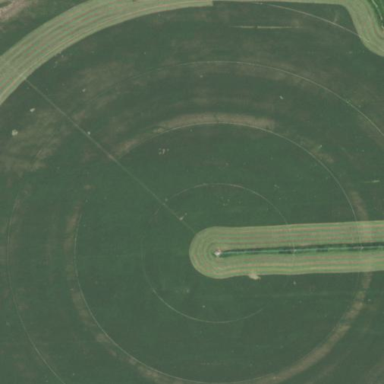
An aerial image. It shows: Farmland with pivot irrigation system.